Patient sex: F
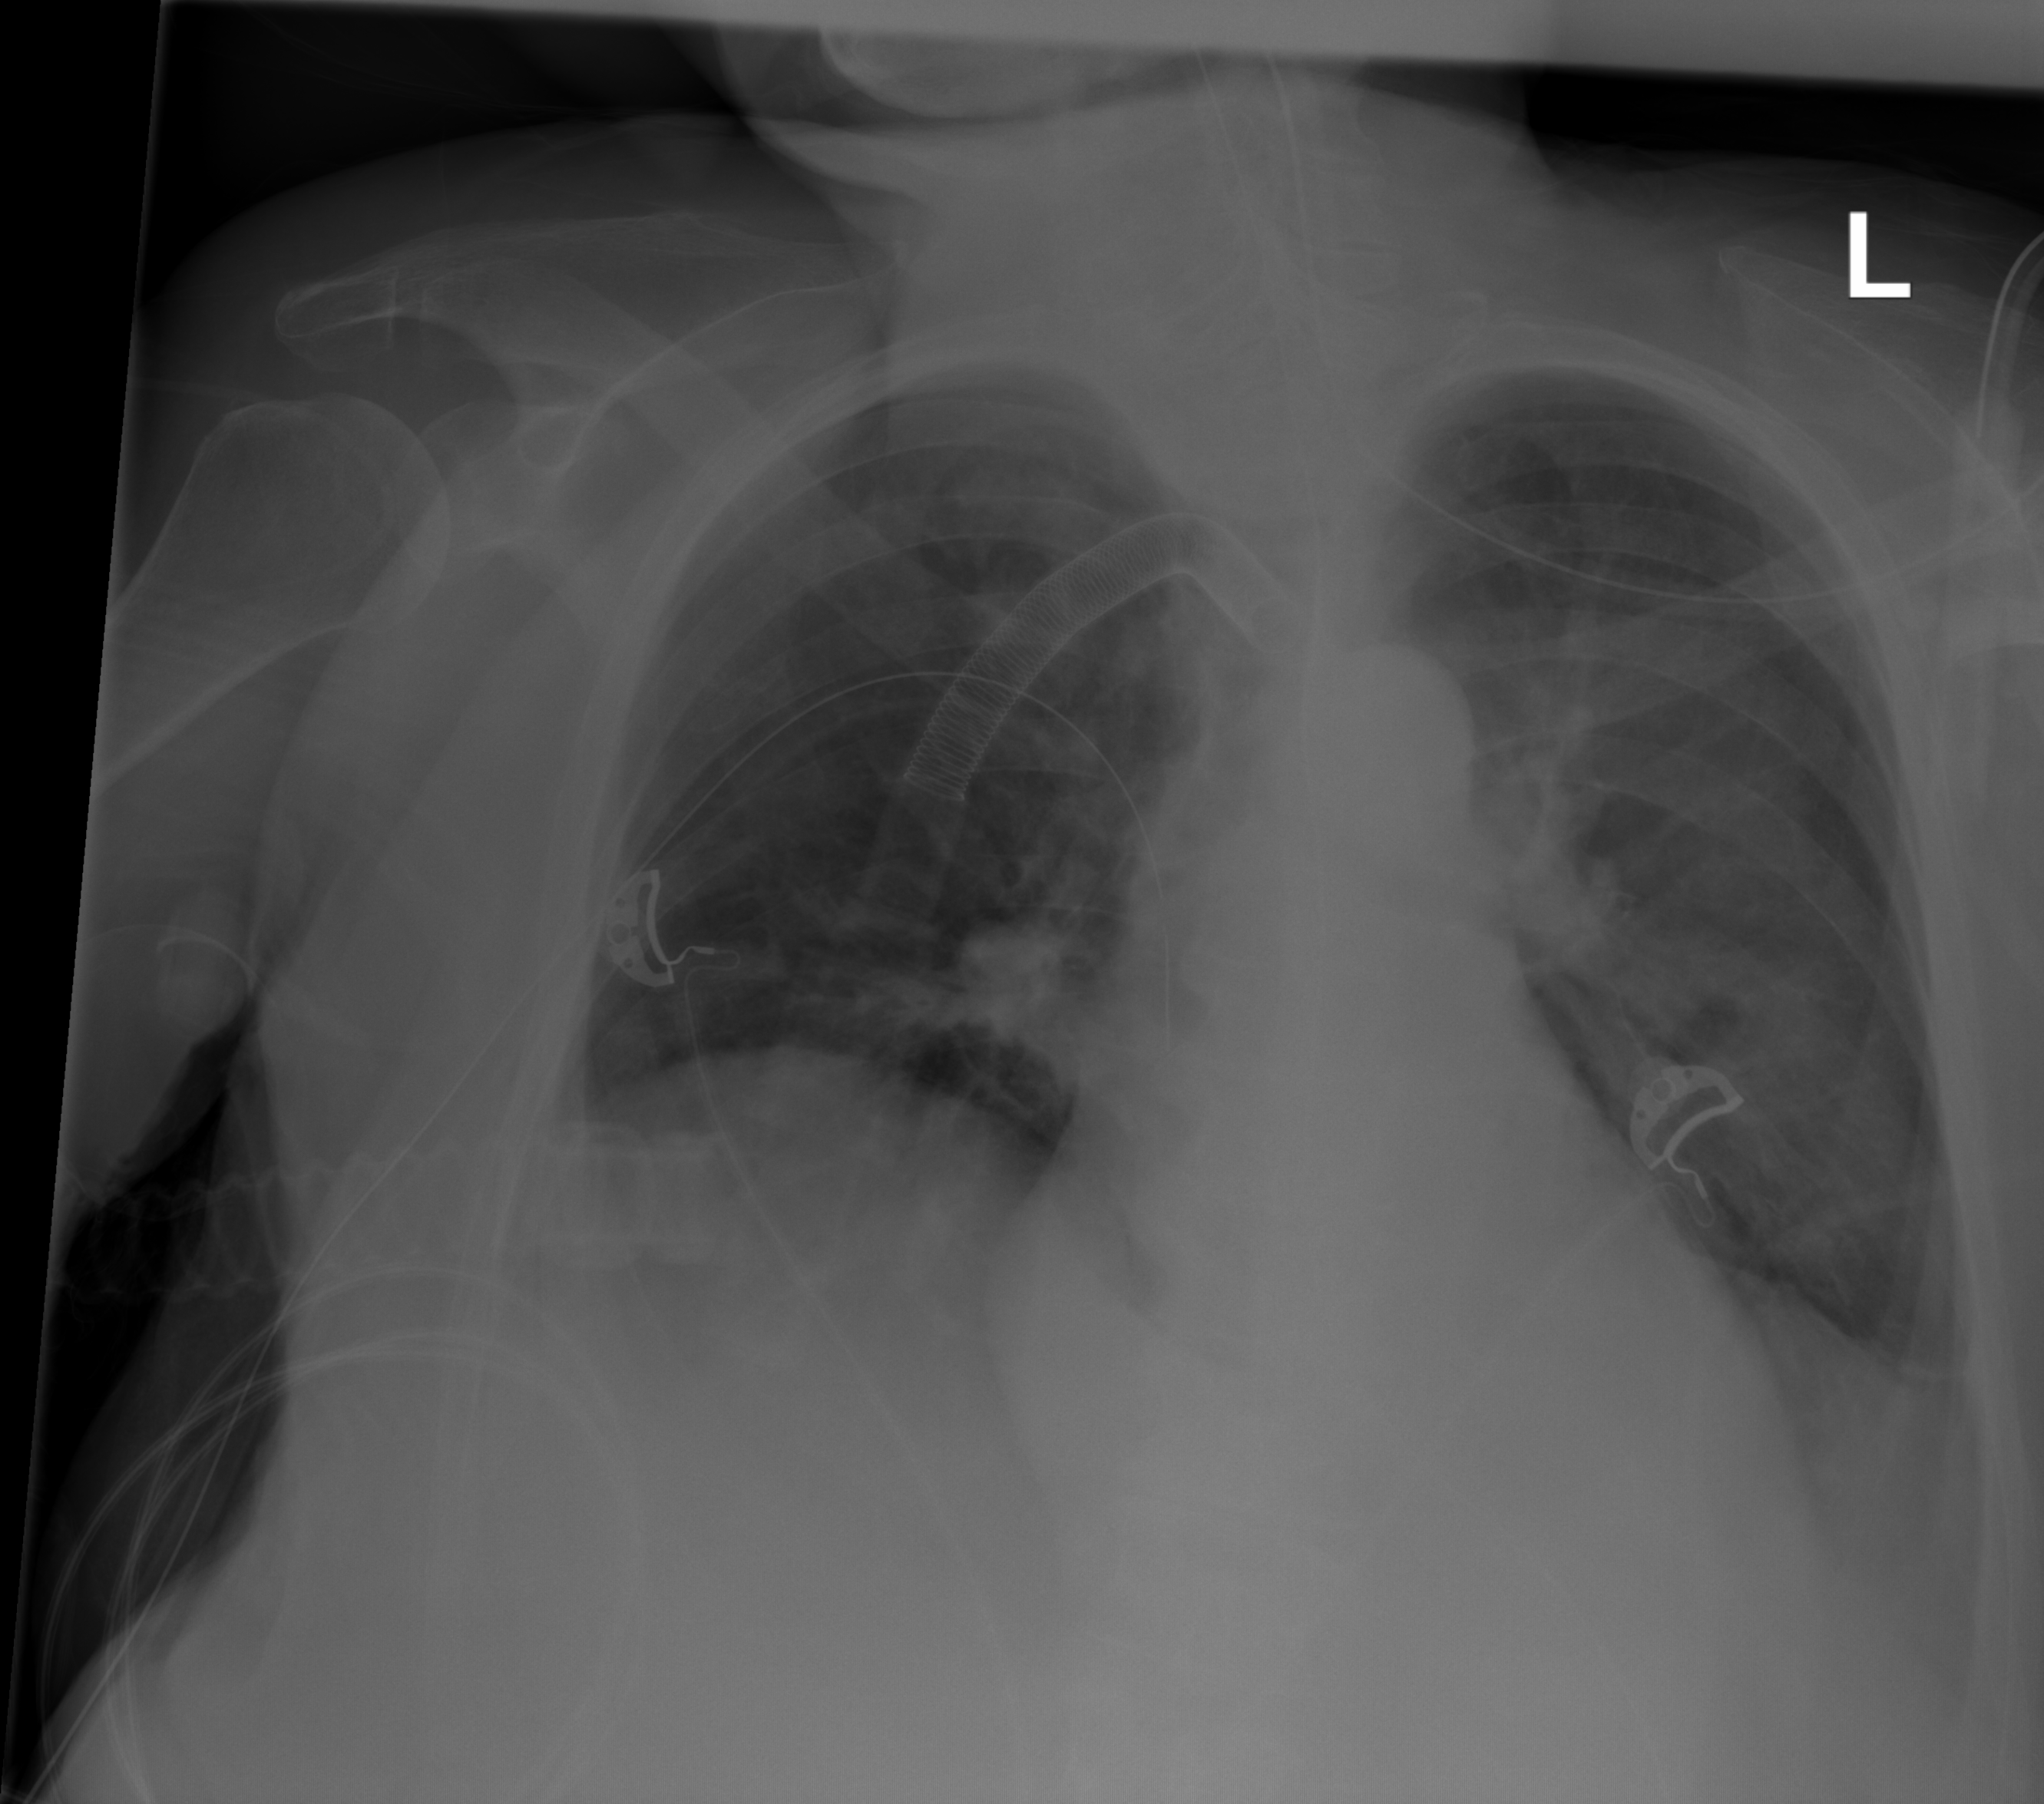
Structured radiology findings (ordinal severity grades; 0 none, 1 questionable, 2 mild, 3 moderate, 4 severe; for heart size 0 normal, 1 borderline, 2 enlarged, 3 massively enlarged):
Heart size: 0
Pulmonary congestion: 2
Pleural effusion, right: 0
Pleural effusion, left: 0
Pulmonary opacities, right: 2
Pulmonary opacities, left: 2
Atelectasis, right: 2
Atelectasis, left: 2